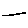
Label: line